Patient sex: M
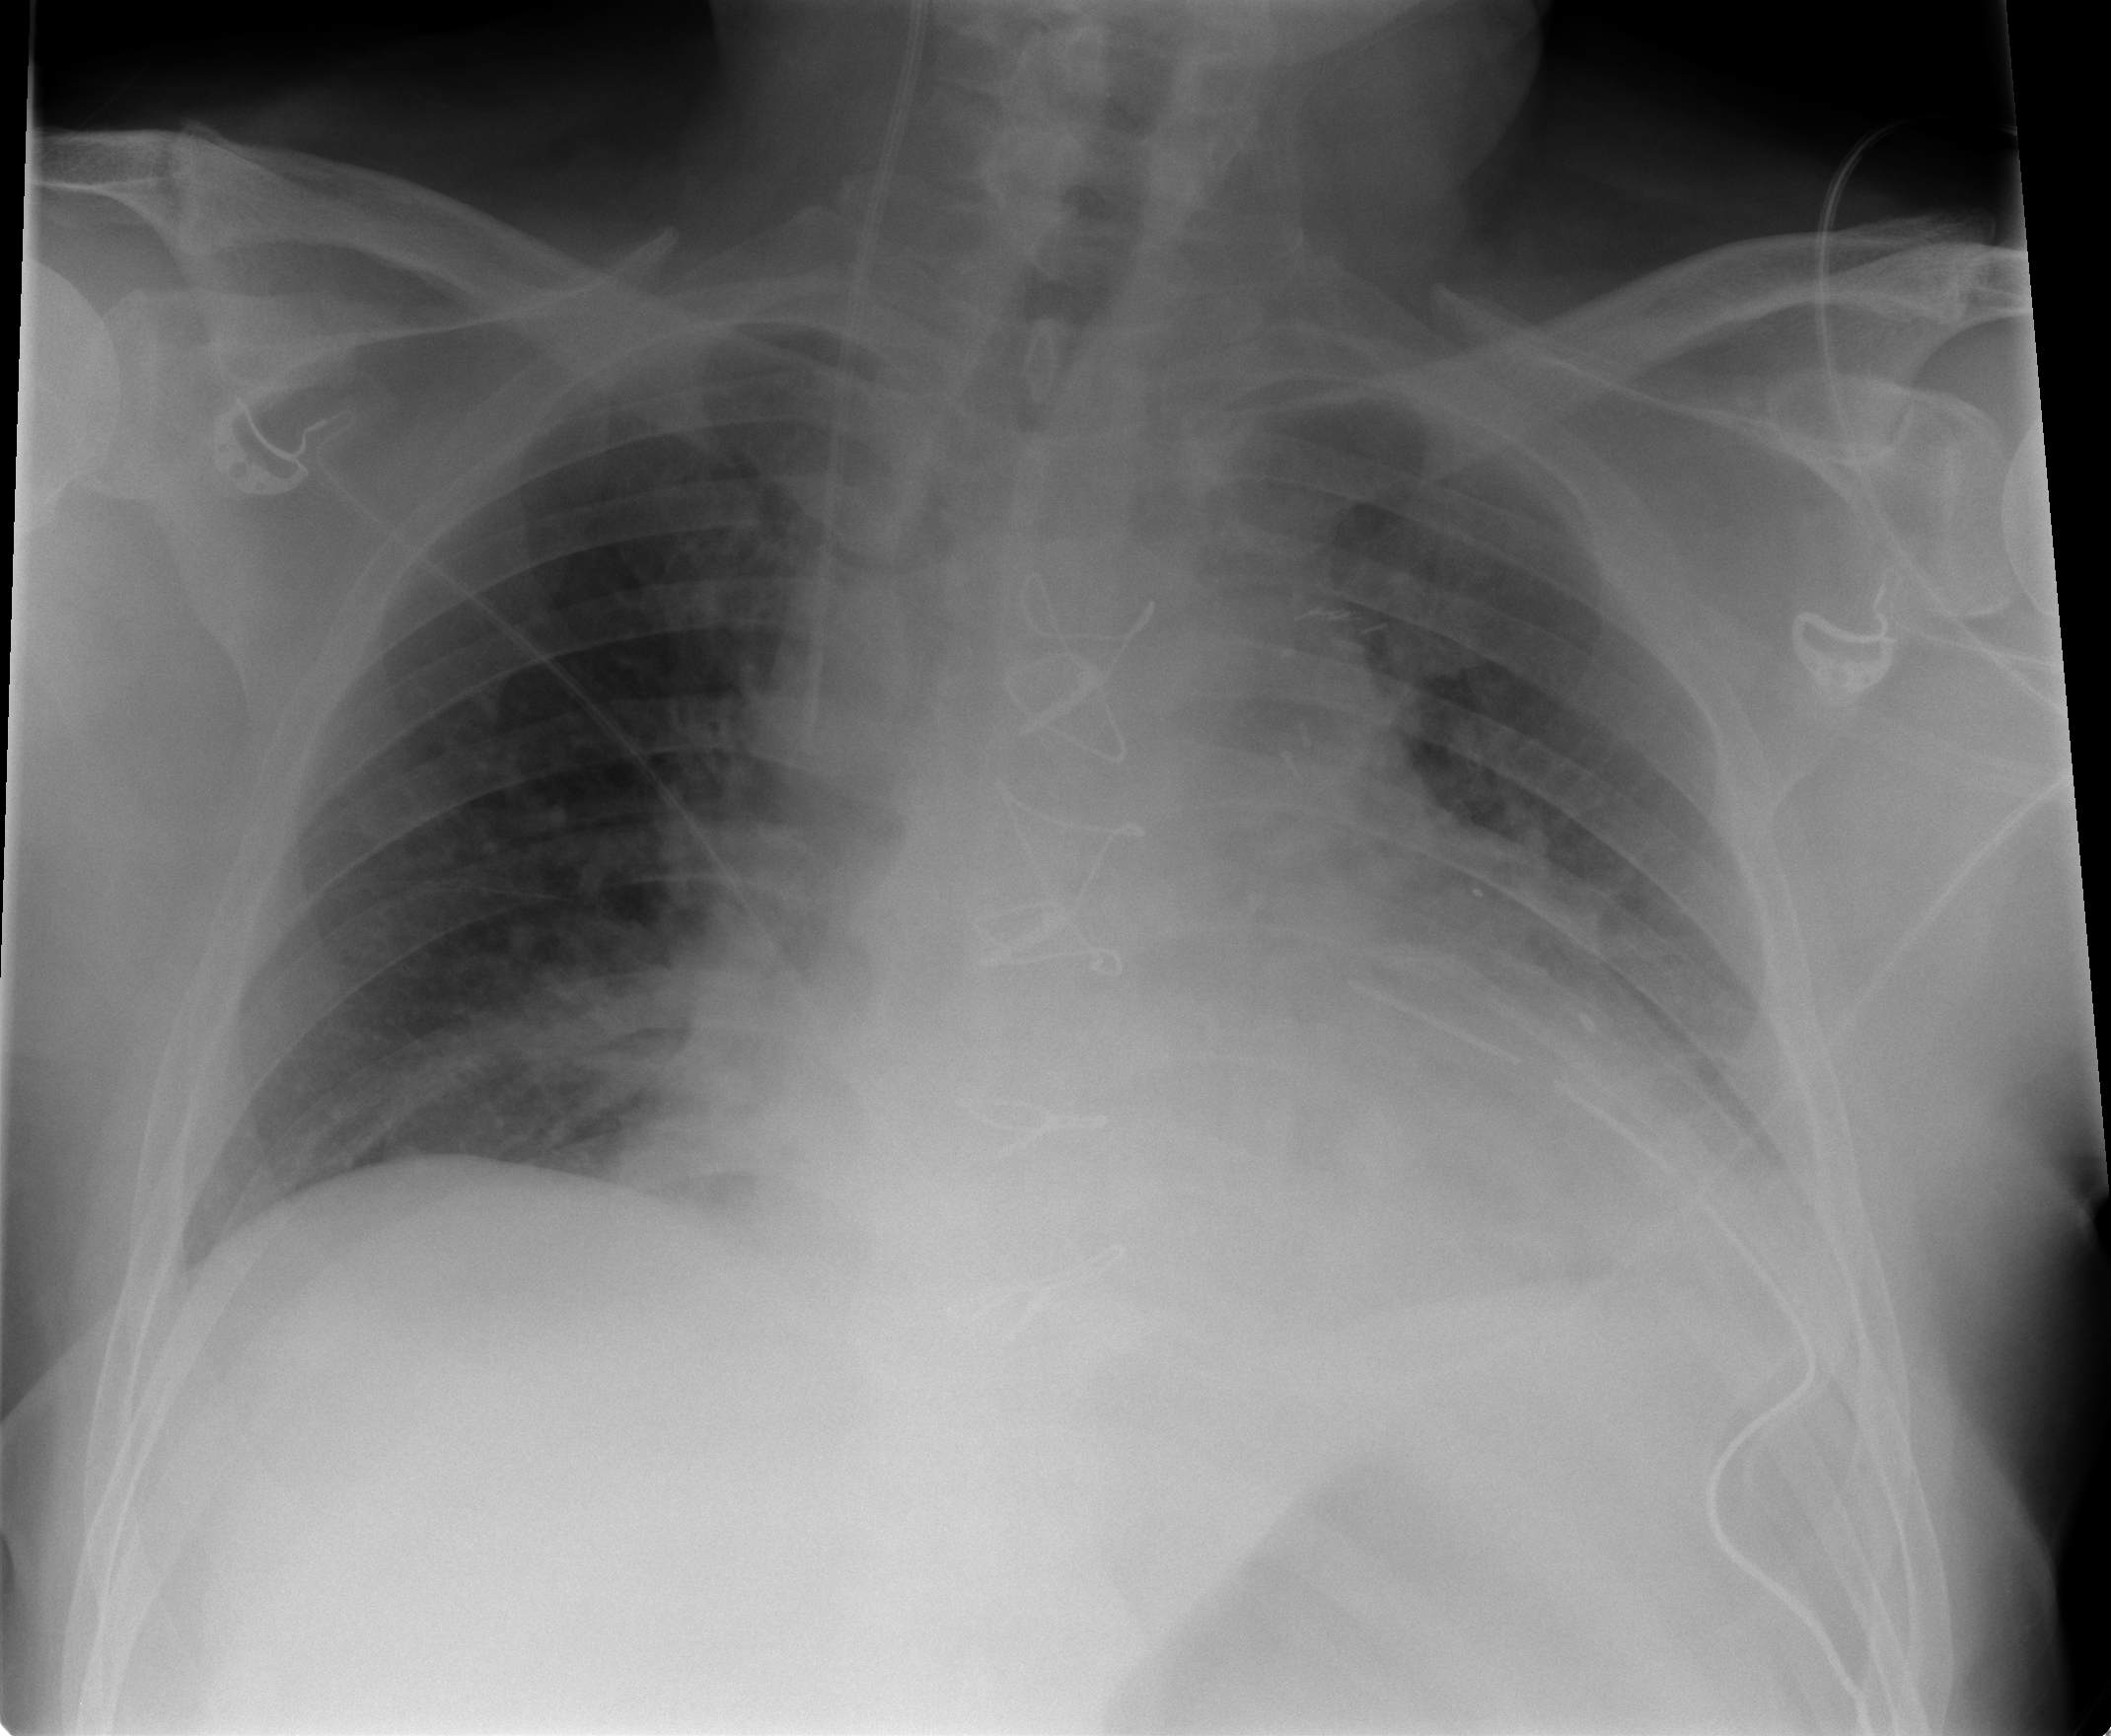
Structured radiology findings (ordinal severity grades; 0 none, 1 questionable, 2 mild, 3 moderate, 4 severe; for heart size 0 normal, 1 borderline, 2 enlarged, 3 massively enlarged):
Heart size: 2
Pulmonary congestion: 0
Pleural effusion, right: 0
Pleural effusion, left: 2
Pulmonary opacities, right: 0
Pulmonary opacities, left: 1
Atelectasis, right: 2
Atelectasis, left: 2